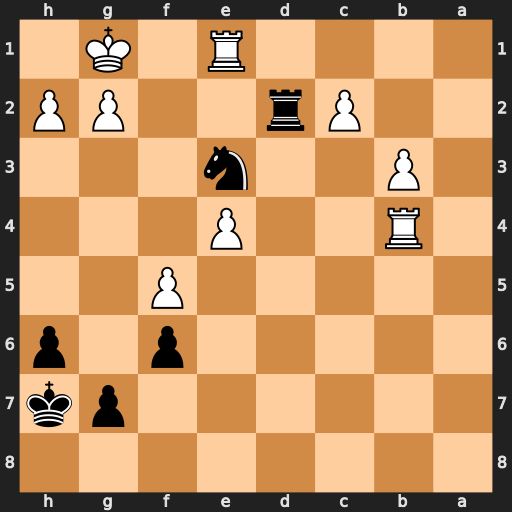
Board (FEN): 8/6pk/5p1p/5P2/1R2P3/1P2n3/2Pr2PP/4R1K1
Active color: b
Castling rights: -
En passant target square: -
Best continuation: Nxc2 Rb7 Nxe1